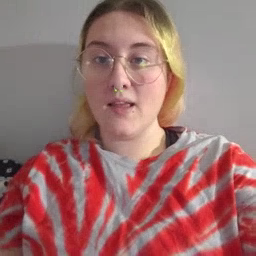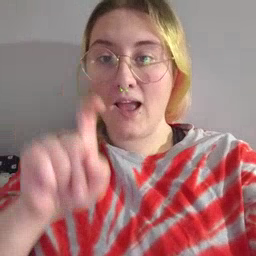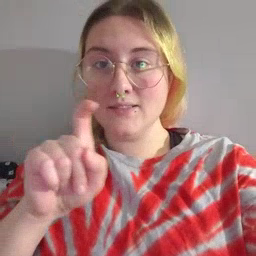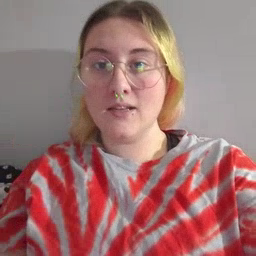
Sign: closet